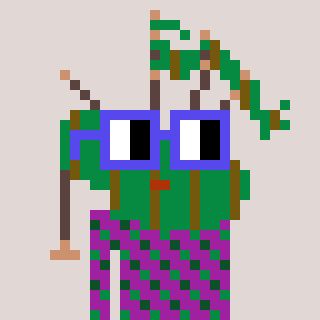
a pixel art character with square blue glasses, a bagpipe-shaped head and a magenta-colored body on a warm background